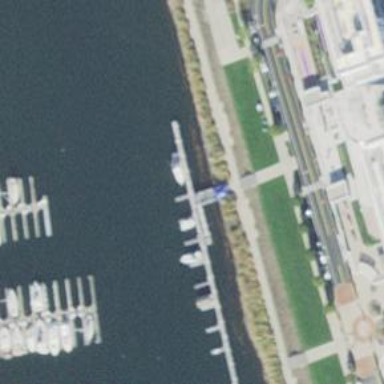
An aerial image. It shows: Man-made pier.